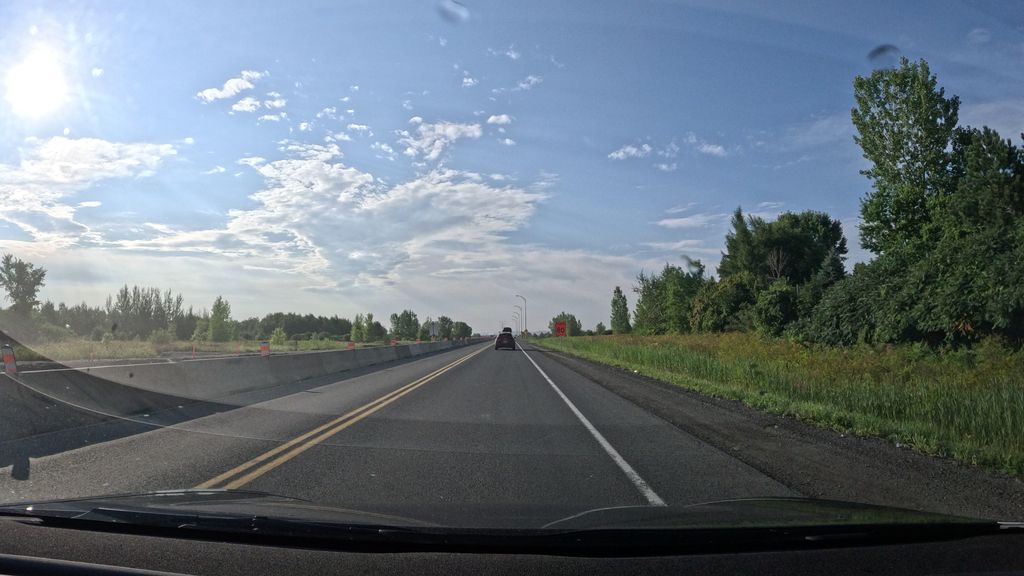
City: montreal